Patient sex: M
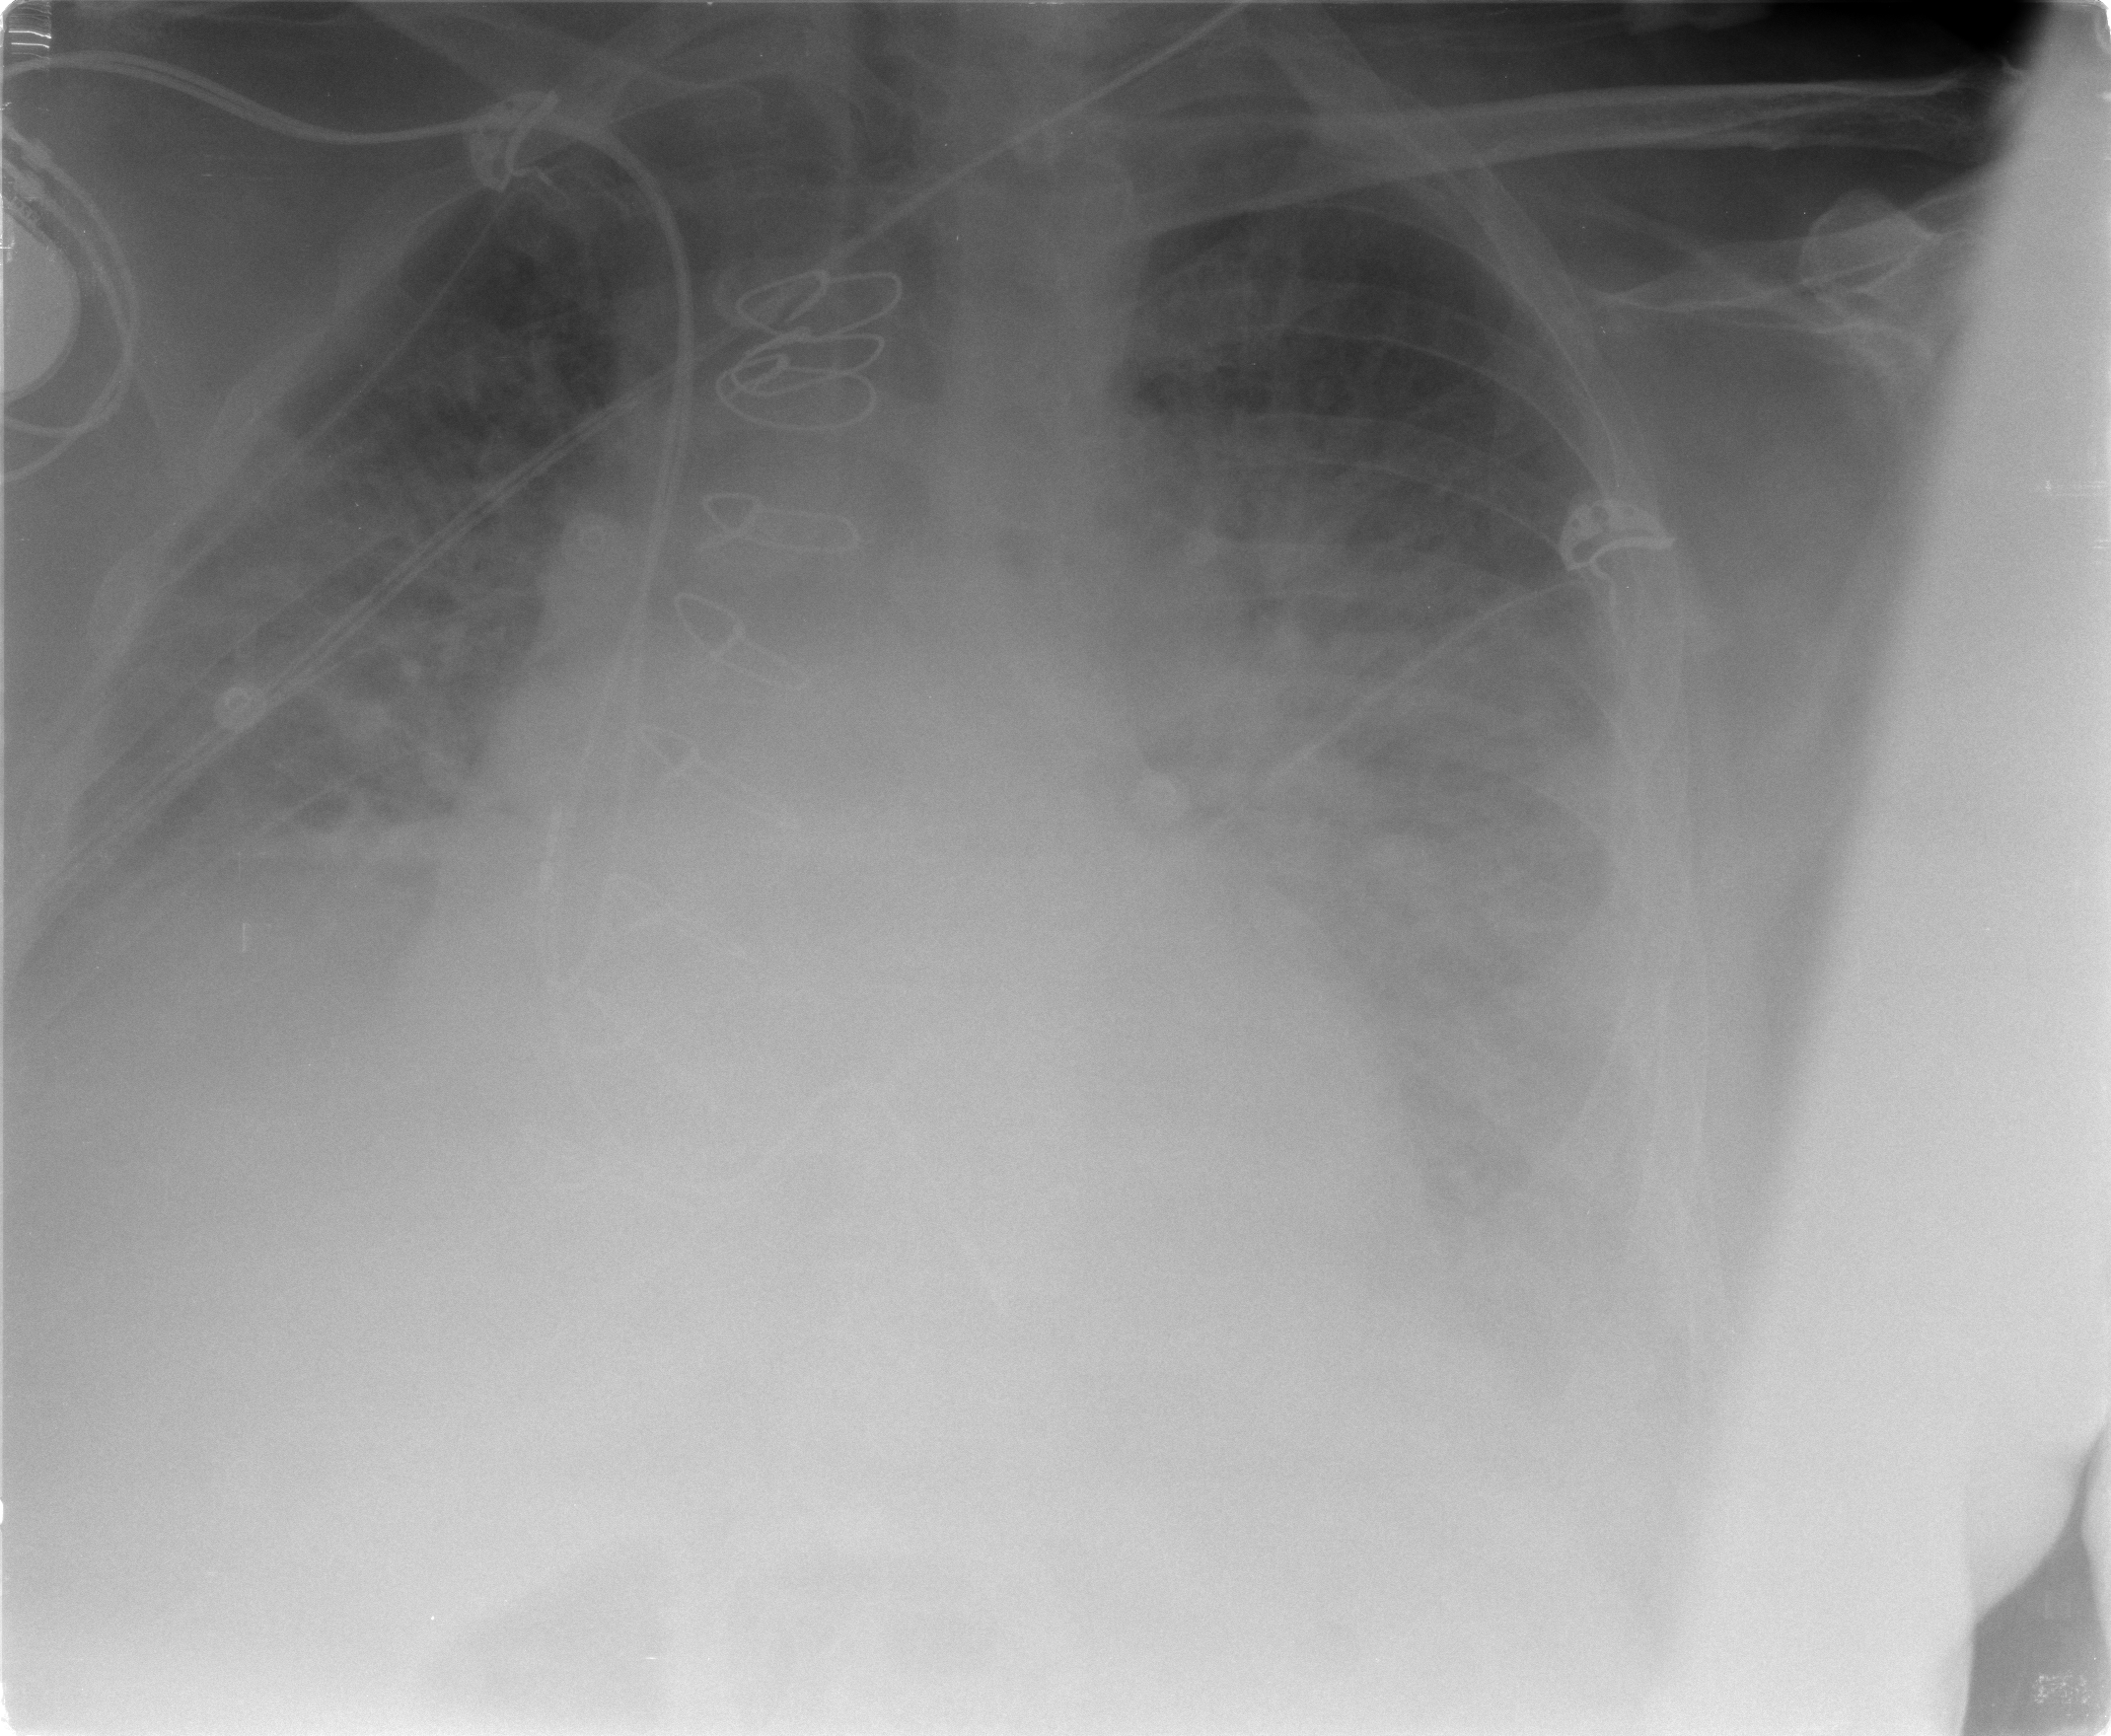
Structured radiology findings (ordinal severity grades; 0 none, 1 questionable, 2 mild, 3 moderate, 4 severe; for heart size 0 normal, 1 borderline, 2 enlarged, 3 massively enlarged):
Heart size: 2
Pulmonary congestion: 3
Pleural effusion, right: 3
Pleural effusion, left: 3
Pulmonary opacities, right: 0
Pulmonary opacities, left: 0
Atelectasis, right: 2
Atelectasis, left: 2